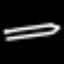
Label: pencil